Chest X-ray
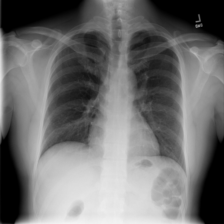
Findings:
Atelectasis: negative
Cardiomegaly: negative
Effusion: negative
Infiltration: negative
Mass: negative
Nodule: negative
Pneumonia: negative
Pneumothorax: negative
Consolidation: negative
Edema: negative
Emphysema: negative
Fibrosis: negative
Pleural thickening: negative
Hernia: negative